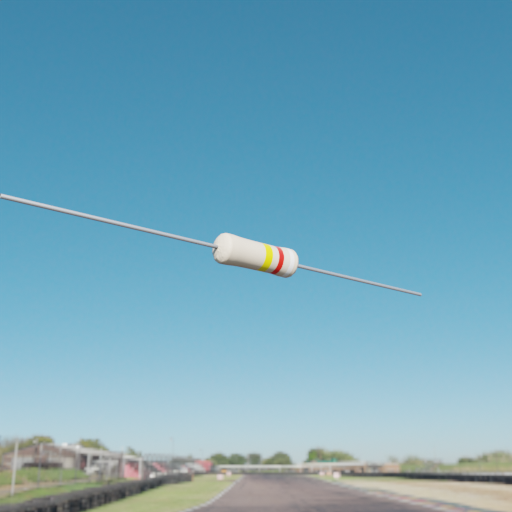
Resistor colour bands (in order): yellow, red, white